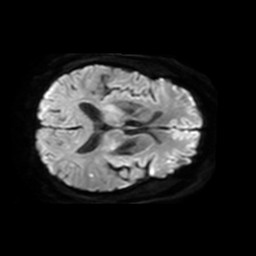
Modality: TRACE
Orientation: axial
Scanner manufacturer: philips
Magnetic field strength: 3 T
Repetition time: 3.084 s
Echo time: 0.076 s